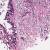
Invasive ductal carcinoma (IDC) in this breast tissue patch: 0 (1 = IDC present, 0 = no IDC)